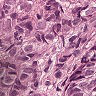
Metastatic tissue present: yes